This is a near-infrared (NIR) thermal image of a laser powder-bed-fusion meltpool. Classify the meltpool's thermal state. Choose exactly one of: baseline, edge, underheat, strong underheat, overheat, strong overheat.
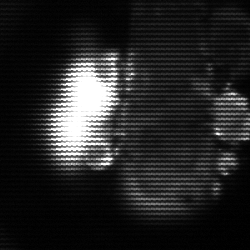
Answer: strong underheat